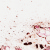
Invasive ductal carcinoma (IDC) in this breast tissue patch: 0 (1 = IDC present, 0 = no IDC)